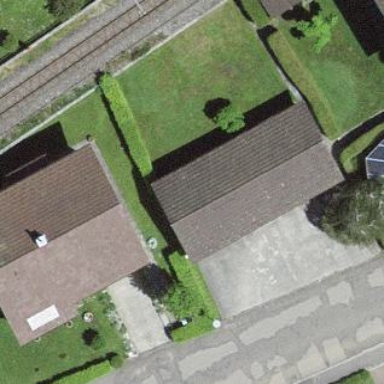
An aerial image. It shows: Garage building.